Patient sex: M
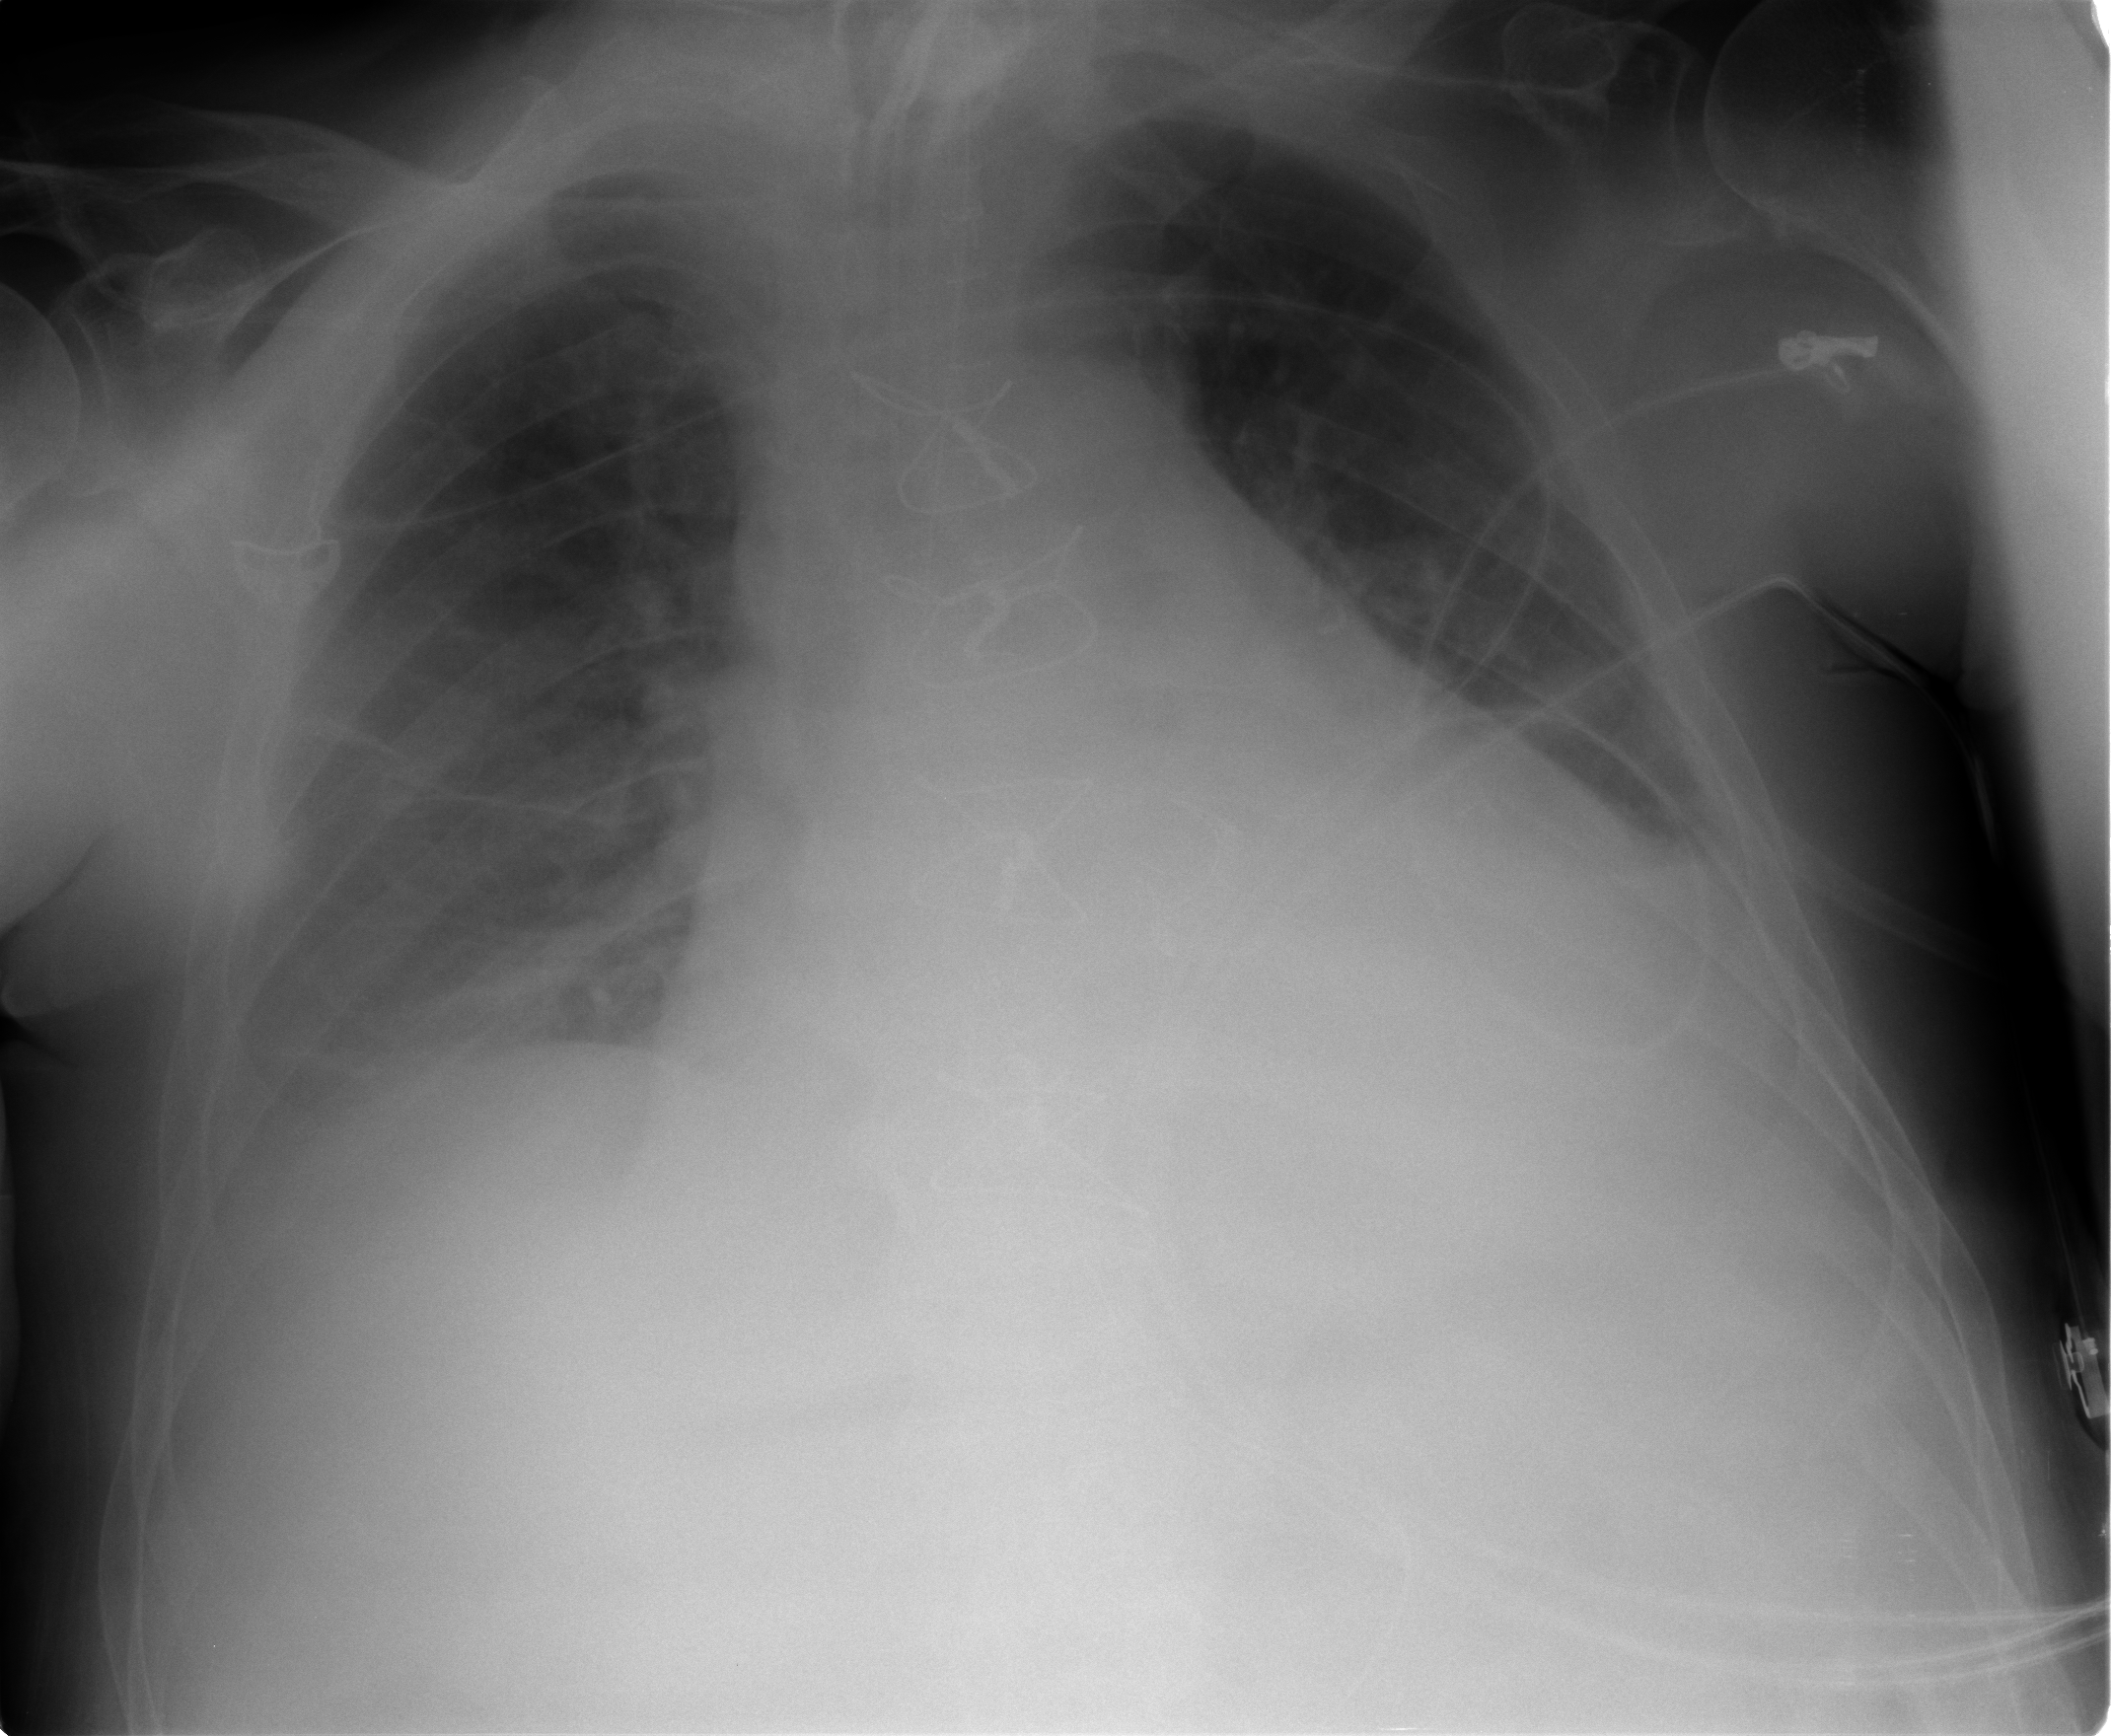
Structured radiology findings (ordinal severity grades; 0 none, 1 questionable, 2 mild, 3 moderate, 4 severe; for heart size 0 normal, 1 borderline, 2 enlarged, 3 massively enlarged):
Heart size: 3
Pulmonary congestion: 0
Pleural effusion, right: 2
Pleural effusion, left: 1
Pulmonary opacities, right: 1
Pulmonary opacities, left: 0
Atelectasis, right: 2
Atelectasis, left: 2